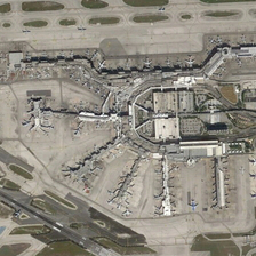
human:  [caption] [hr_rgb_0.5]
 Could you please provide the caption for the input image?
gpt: a u shaped termial building is surrounded by runways .

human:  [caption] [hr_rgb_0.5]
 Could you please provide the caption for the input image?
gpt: a ball cactus shaped airport surrounded by the runway with some lawns .

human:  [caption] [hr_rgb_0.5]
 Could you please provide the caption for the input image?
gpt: the building surrounded by aeroplanes is sandwiched between two airport runways is composed of an oval building and several narrow long buildings .

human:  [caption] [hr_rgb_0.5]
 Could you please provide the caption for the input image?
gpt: the building surrounded by aeroplanes is sandwiched between two airport runways .

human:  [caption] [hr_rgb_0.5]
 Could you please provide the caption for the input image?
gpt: many planes are parked around a large building in an airport with runways .